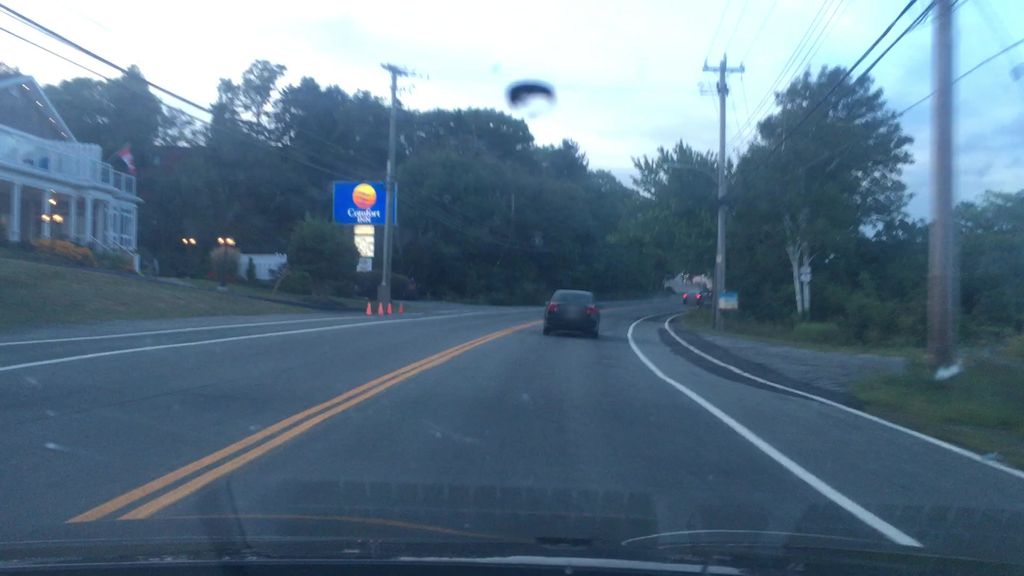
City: halifax